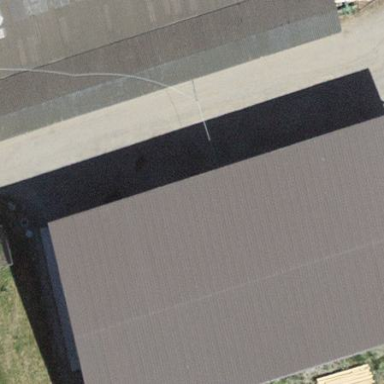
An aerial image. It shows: Rural barn.